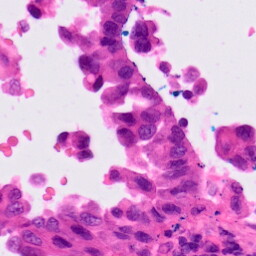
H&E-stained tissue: Lung